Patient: sex M, age 68
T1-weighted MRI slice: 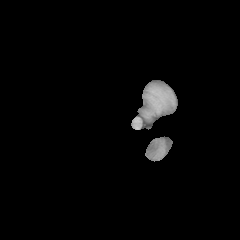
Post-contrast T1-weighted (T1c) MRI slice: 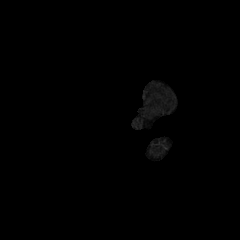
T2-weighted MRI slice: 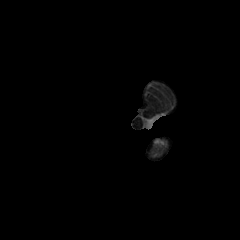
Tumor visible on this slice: no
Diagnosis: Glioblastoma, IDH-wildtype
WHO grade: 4